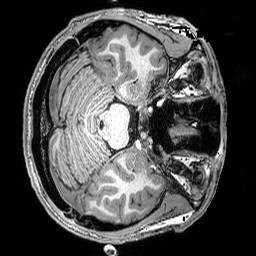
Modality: T1w
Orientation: axial
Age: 24
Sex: male